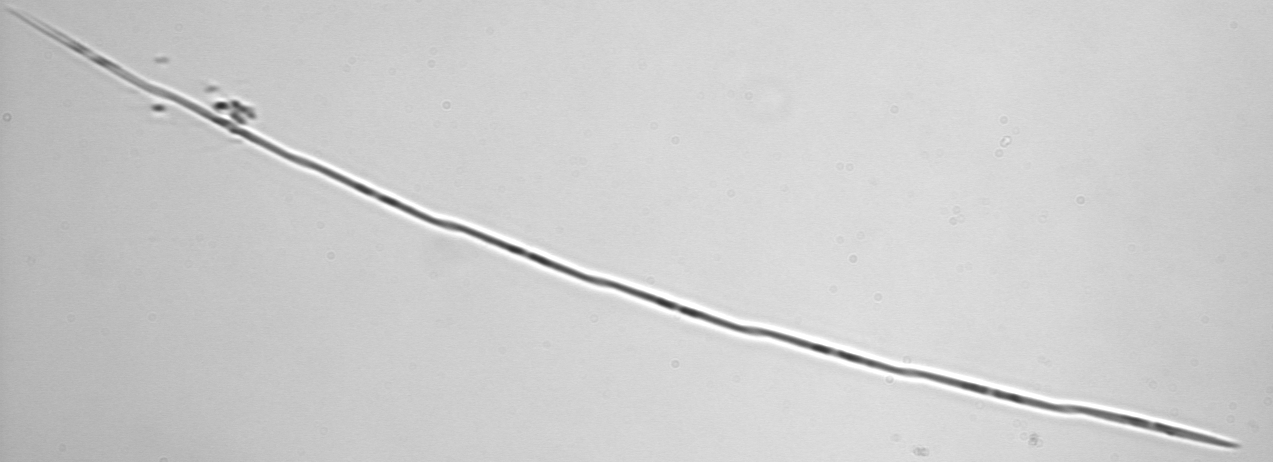
Label: Pseudo-nitzschia